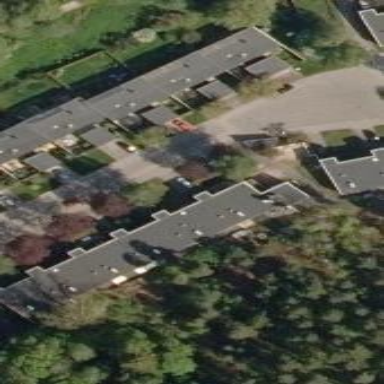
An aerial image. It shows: Terrace building.